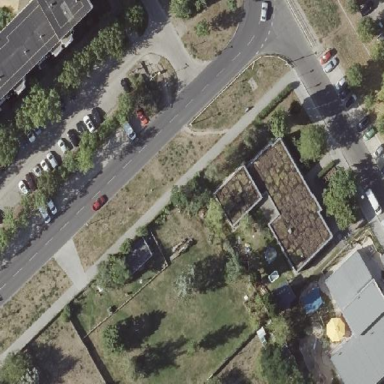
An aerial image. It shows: Street side parking area.